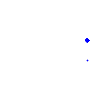
Particle: kaon